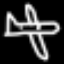
Label: airplane